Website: apple-inc
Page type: payment
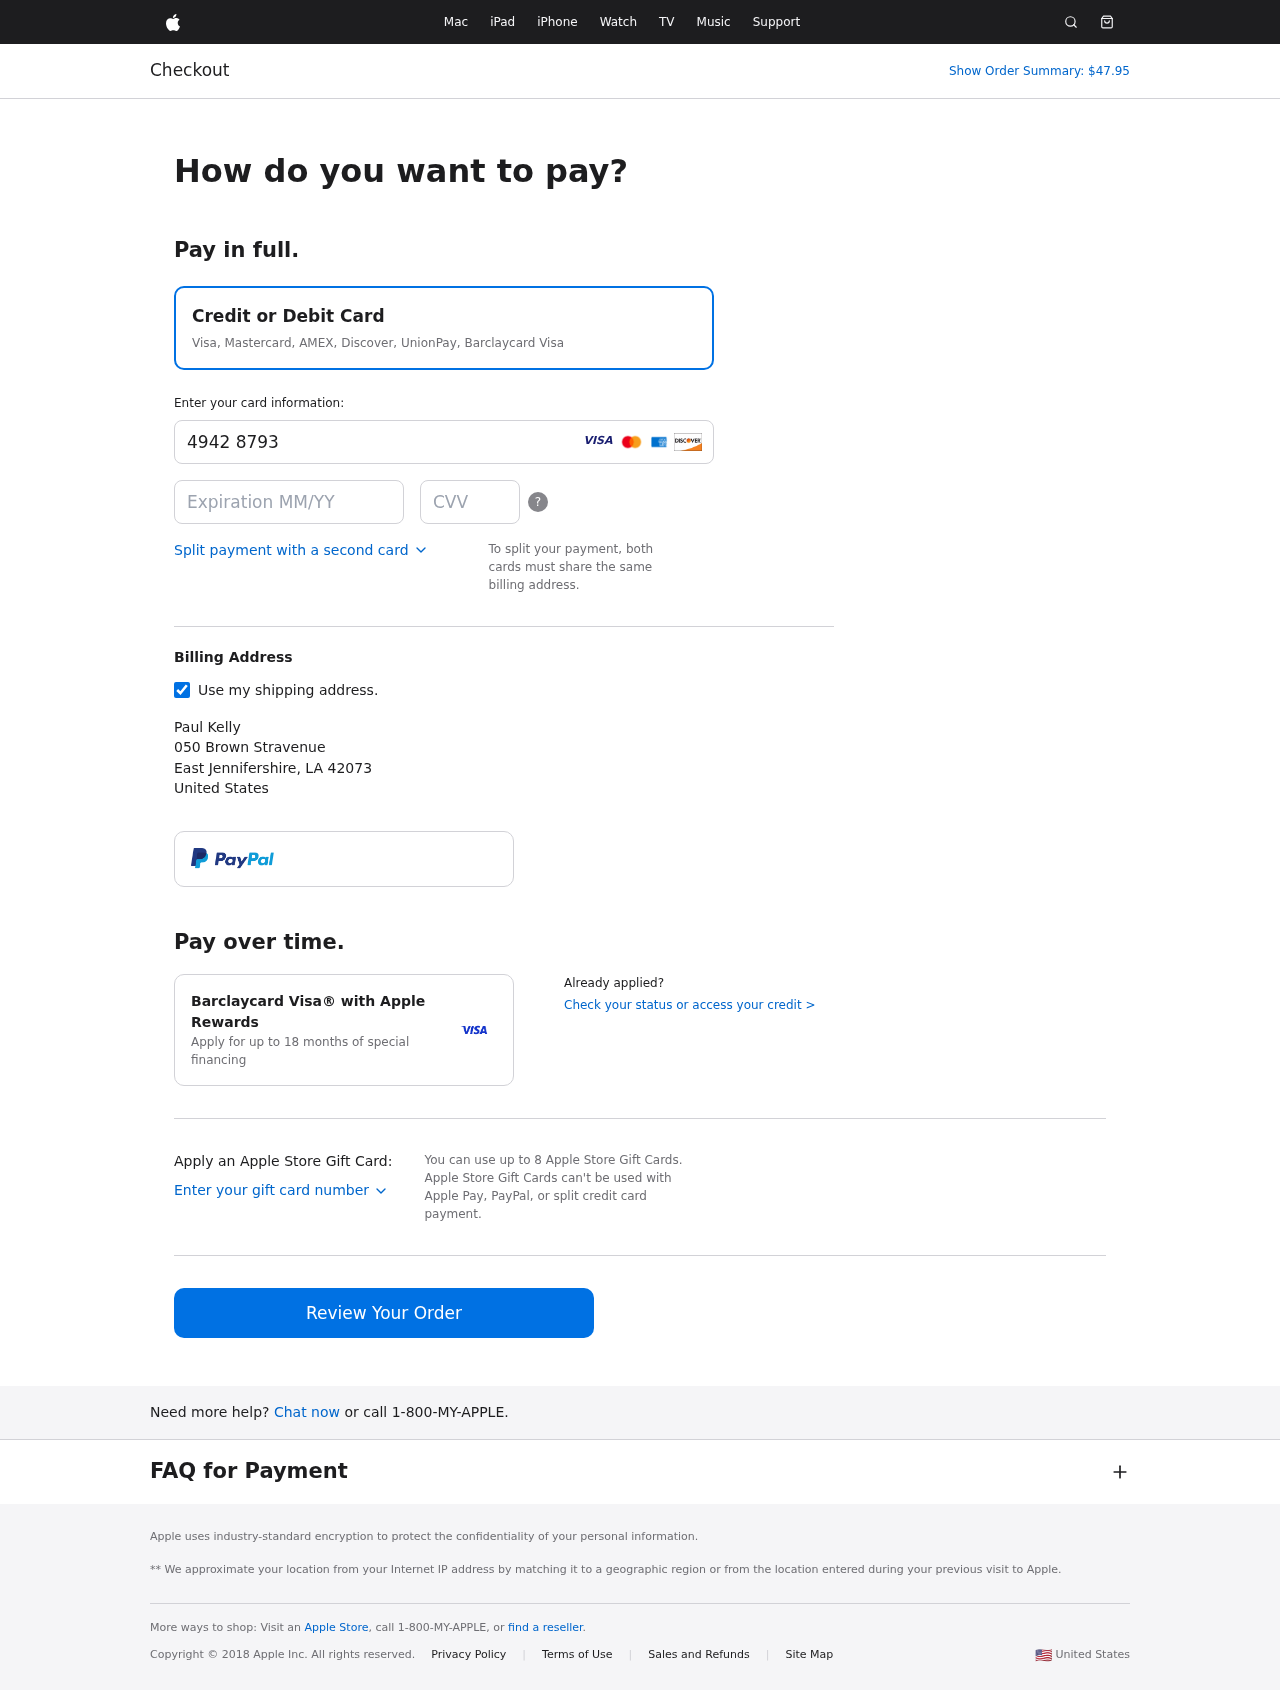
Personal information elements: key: PII_CARD_CVV
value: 652
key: PII_CARD_EXPIRY
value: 06/30
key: PII_CARD_NUMBER
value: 4942 8793 7210 1469
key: PII_CITY
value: East Jennifershire
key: PII_COUNTRY
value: United States
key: PII_FULLNAME
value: Paul Kelly
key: PII_POSTCODE
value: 42073
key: PII_STATE_ABBR
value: LA
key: PII_STREET
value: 050 Brown Stravenue
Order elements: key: ORDER_TOTAL
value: Show Order Summary: $47.95